Question: i am trying to draw an svg image on a canvas like this:
'''
var canvas = document.createElement("canvas");
canvas.width=w;
canvas.height=h;
var ctx = canvas.getContext("2d");
var img = new Image();
img.src = src;
img.onload = function(e)
{
ctx.drawImage(img, 0, 0, w, h);
}
'''
it works fine on chrome, but in IE (v11 as of this writing) it gives a 'Unexpected call to method or property access' error intermittently.

i have a sample jsfiddle <URL>. note you may have to run the fiddle a couple of times, but you will run into the error eventually.
What is the problem and how can i fix it?
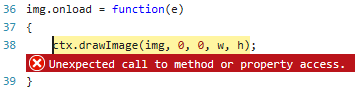
Answer: We had same kind of a problem. In the end, kicking drawImage out of the thread with setTimeout() helped. What the problem was, i have no answer, the most logical seems to be that sometimes img is not really ready when load event fires. Go figure.